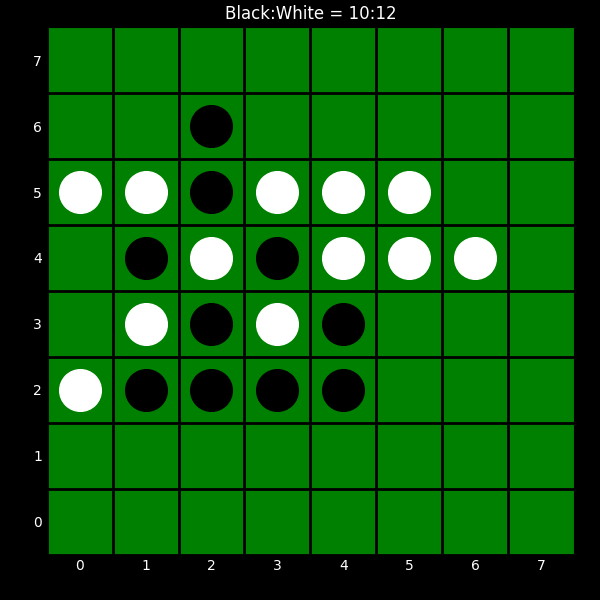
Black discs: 10
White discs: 12